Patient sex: M
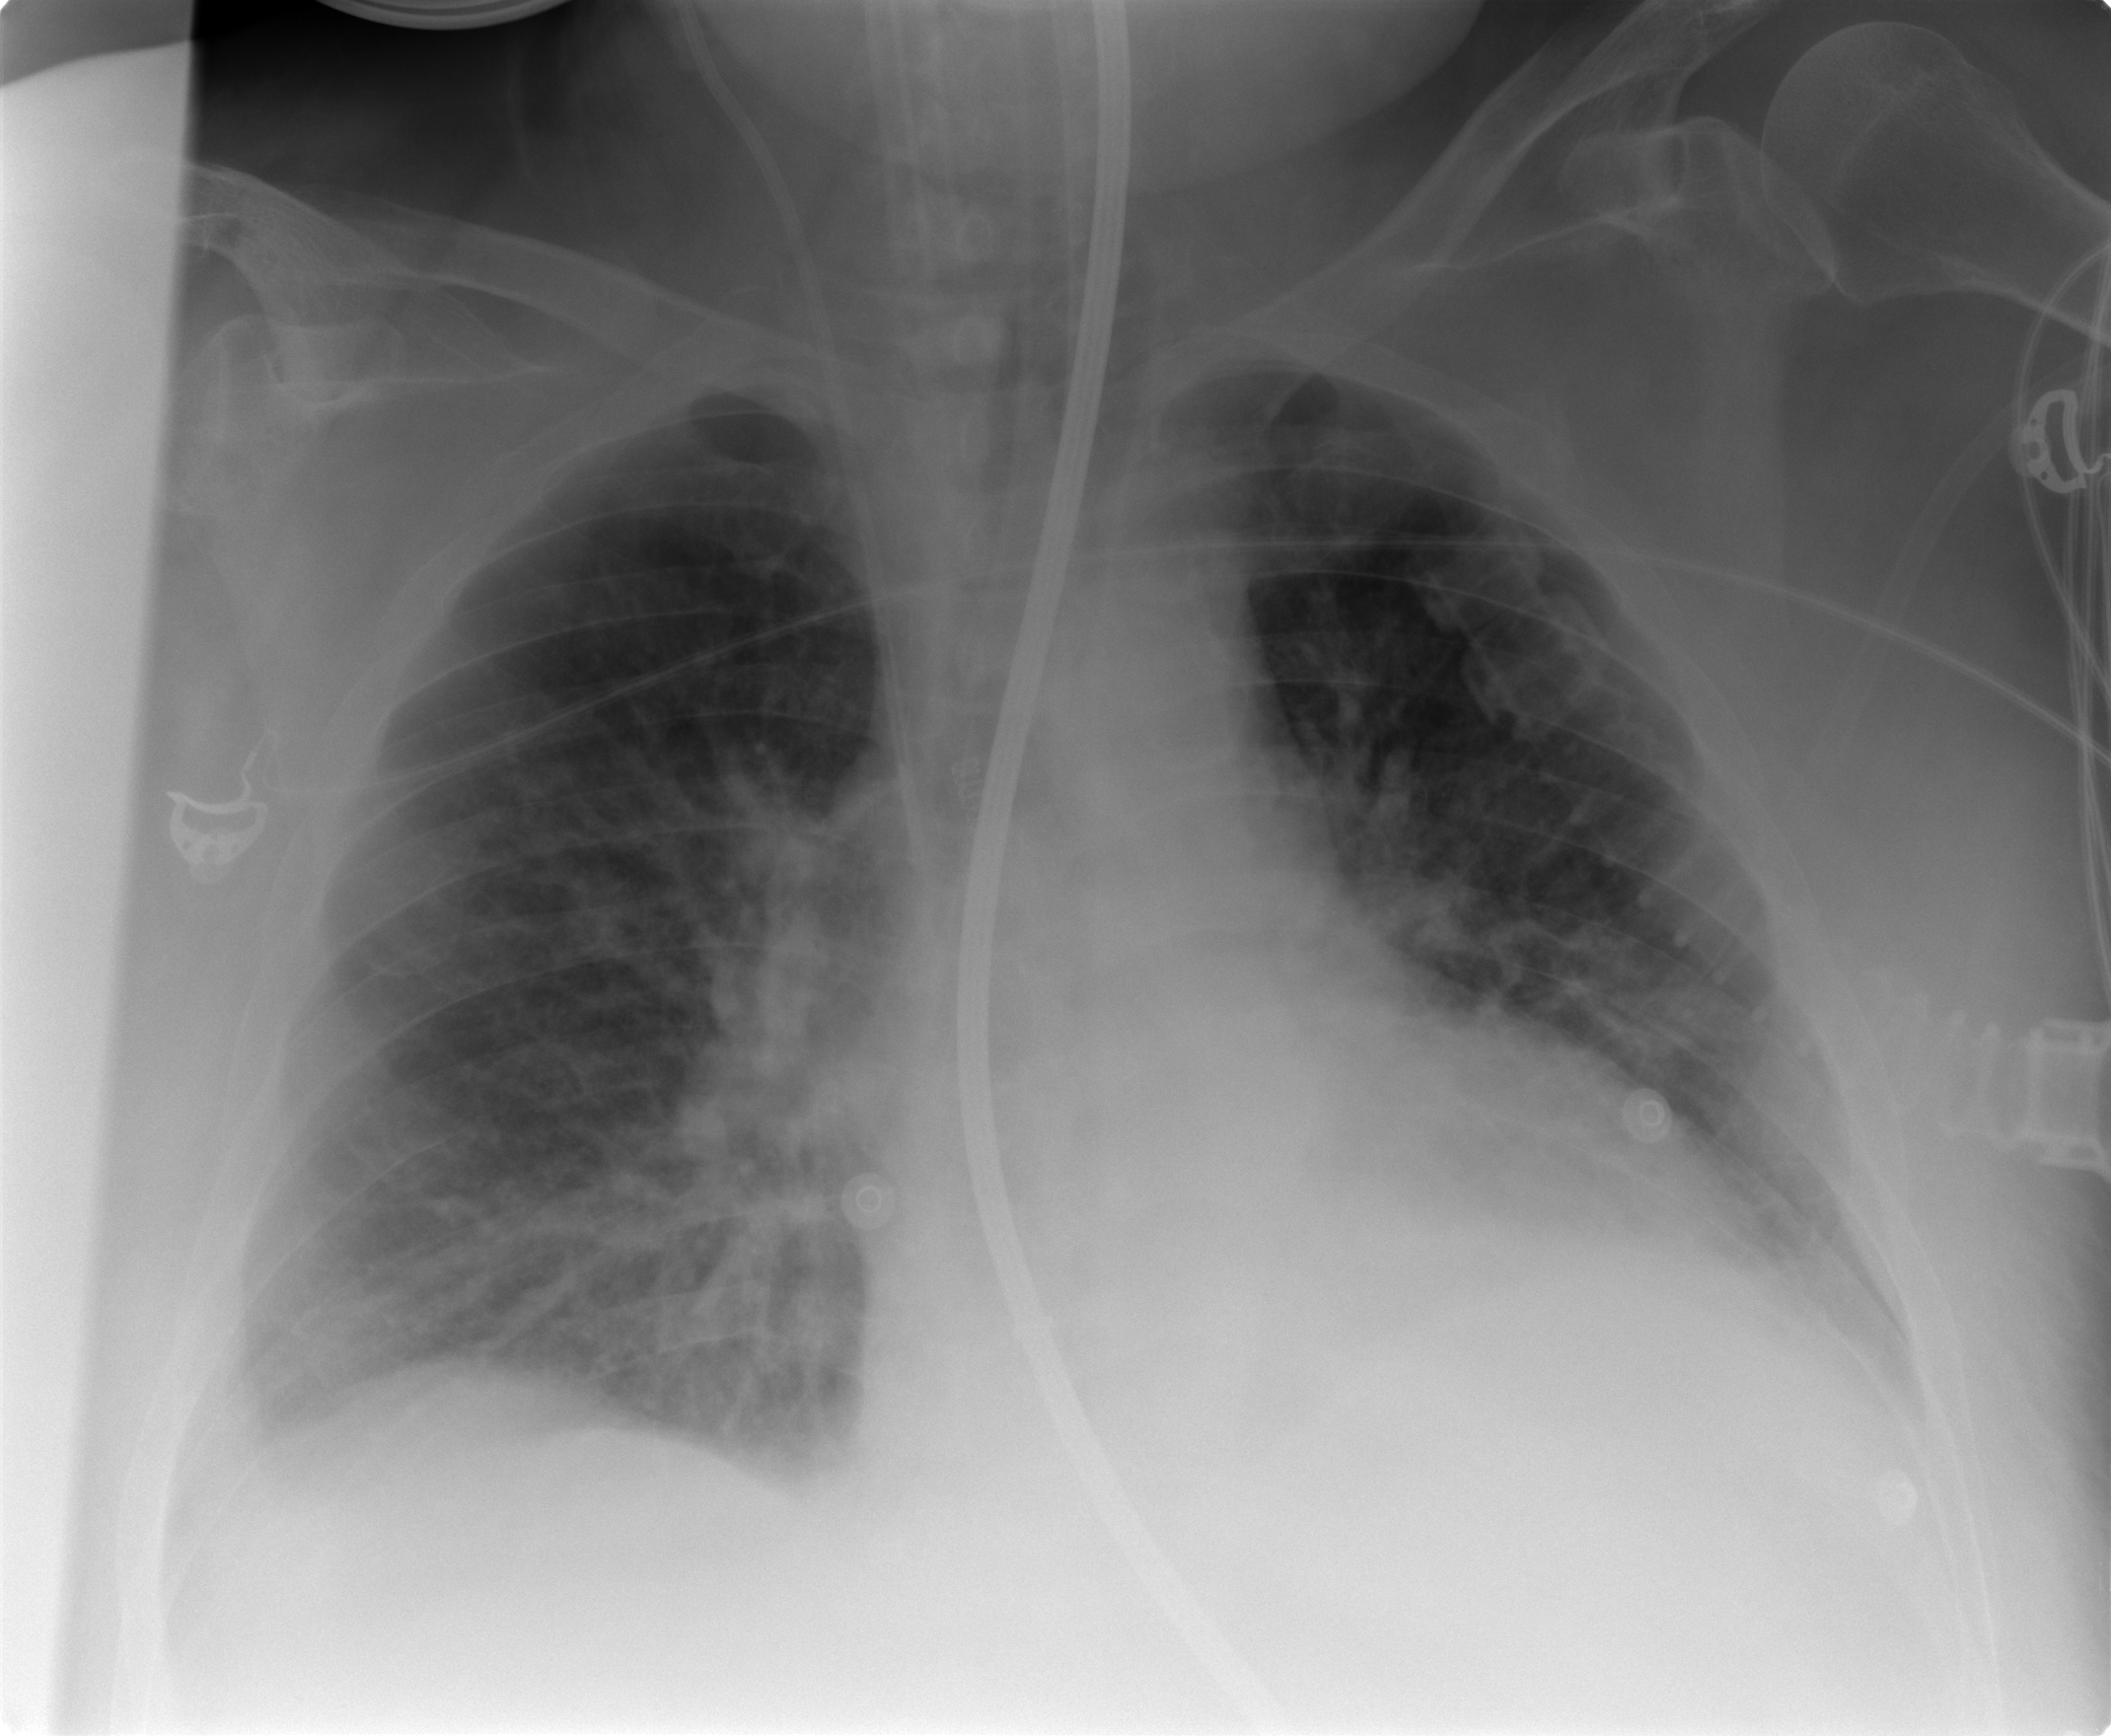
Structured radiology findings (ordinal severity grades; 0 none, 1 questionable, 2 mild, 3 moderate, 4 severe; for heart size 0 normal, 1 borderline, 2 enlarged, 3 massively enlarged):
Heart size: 0
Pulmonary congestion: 3
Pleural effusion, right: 1
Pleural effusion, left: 1
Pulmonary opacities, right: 2
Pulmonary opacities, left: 2
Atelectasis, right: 2
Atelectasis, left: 2